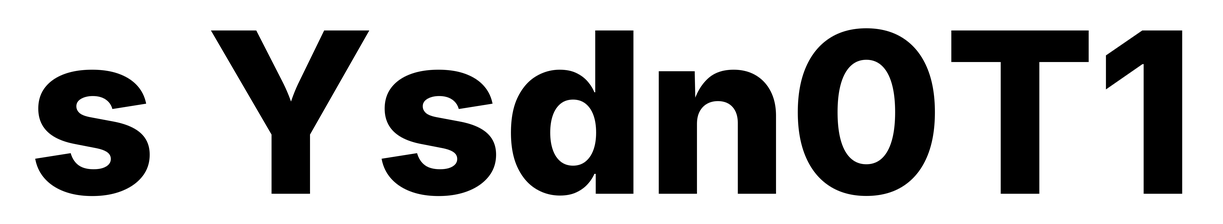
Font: Inter_ExtraBold